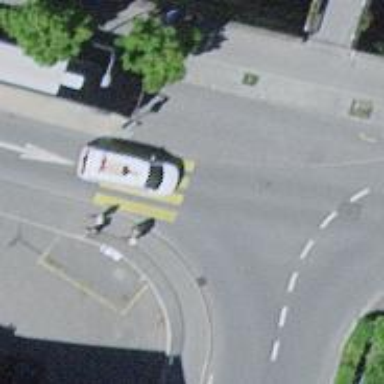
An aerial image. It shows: Uncontrolled road crossing with markings.